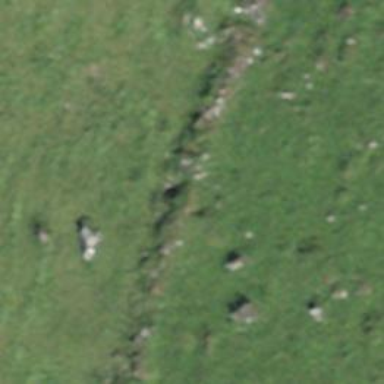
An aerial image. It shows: Wall made of dry stone.